Question: I have a GridViewColumn the content of which is a TextBlock:
'''
GridViewColumn column = new GridViewColumn();
column.Header = new TextBlock { Text = header };
MyGridView.Columns.Add(column);
'''
I change run-time the TextBlock background (black) of the second column, and this is the result:

The TextBlock does not occupy all available space.
Why? How can I fix this?
Thanks.
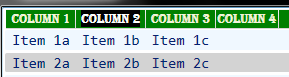
Answer: A TextBlock is only as big as its contents by default. Try this:
'''
column.Header = new TextBlock { Text = header, HorizontalAlignment = HorizontalAlignment.Stretch };
'''
Doco here: <URL>.
## Edit:
Your problem is because you are doing things inside a ListView which needs to be handled slightly differently when it comes to aligning/sizing. Check this previous SO question for an answer on how to do this in XAML: <URL>